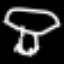
Label: mushroom